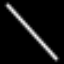
Label: line